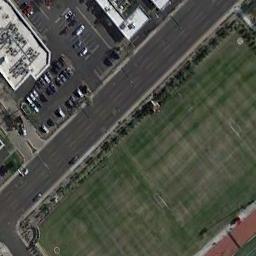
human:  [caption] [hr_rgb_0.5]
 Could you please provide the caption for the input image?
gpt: A straight freeway is a parking lot and some buildings on one side and on the other side is a lawn .

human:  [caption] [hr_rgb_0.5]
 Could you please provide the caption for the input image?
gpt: There is a large green lawn on one side of the freeway and many buildings on the other side  There are many cars parked in the open space beside the freeway .

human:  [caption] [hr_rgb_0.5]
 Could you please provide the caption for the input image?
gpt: The freeway is between the parking lot and the grass .

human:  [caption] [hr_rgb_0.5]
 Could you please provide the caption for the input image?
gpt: There is only one car on each highway .

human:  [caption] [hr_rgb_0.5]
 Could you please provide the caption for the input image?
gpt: There are some buildings and a parking lot and a green lawn beside the freeway .